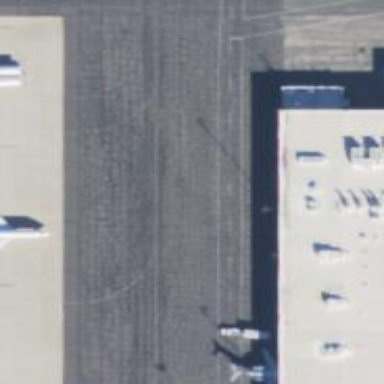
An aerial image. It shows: Image of taxiway at airport.